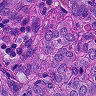
Metastatic tissue present: yes